【题型】解答题　【知识点】解析几何　【难度】medium
已知双曲线 \(\Gamma: x^2 - \frac{y^2}{b^2} = 1\ (b > 0)\)，左、右顶点分别为 \(A_1\)，\(A_2\)，过点 \(M(-2,0)\) 的直线交双曲线 \(\Gamma\) 于 \(P\)，\(Q\) 两点.

(1) 若 \(b = \frac{2\sqrt{6}}{3}\)，\(\triangle MA_2P\) 为等腰三角形，且点 \(P\) 在第一象限，求点 \(P\) 的坐标.

(2) 连接 \(QO\)（\(O\) 为坐标原点）并延长交 \(\Gamma\) 于点 \(R\)，若 \(\overrightarrow{A_1R} \cdot \overrightarrow{A_2P} = 1\)，求 \(b\) 的最大值.
【解答】
【详解】(1)

当 \(b = \frac{2\sqrt{6}}{3}\) 时，双曲线 \(\Gamma: x^2 - \frac{3y^2}{8} = 1\)，且 \(A_2(1,0)\).

由点 \(P\) 在第一象限，可知 \(\angle PA_2M\) 为钝角,

由 \(\triangle MA_2P\) 为等腰三角形，得 \(|A_2P| = |A_2M| = 3\).

设点 \(P(x_0,y_0)\)，且 \(x_0 > 0, y_0 > 0\)，则
\[
\begin{cases}
x_0^2 - \frac{3y_0^2}{8} = 1 \\
\sqrt{(x_0 - 1)^2 + y_0^2} = 3
\end{cases}
\]
解得
\[
\begin{cases}
x_0 = 2 \\
y_0 = 2\sqrt{2}
\end{cases}
\]
即 \(P(2, 2\sqrt{2})\).

(2)

由双曲线的方程知 \(A_1(-1,0)\)，\(A_2(1,0)\)，且由题意知 \(Q\)，\(R\) 关于原点对称.

设 \(P(x_1,y_1)\)，\(Q(x_2,y_2)\)，则 \(R(-x_2,-y_2)\).

由直线 \(PQ\) 不与 \(y\) 轴垂直，可设直线 \(PQ\) 的方程为 \(x = my - 2\).

联立
\[
\begin{cases}
x = my - 2 \\
x^2 - \frac{y^2}{b^2} = 1
\end{cases}
\]
得 \((b^2m^2 - 1)y^2 - 4b^2my + 3b^2 = 0\).

则 \(b^2m^2 - 1 \neq 0\)，即 \(m^2 \neq \frac{1}{b^2}\)，
\(
y_1 + y_2 = \frac{4b^2m}{b^2m^2 - 1}, \quad y_1y_2 = \frac{3b^2}{b^2m^2 - 1}.
\)

\(
\overrightarrow{A_1R} = (-x_2 + 1, -y_2), \quad \overrightarrow{A_2P} = (x_1 - 1, y_1),
\)

由 \(\overrightarrow{A_1R} \cdot \overrightarrow{A_2P} = 1\)，得
\(
(-x_2 + 1)(x_1 - 1) - y_1y_2 = 1,
\)

得
\(
(m^2 + 1)y_1y_2 - 3m(y_1 + y_2) + 10 = 0,
\)
所以
\(
(m^2 + 1) \cdot \frac{3b^2}{b^2m^2 - 1} - 3m \cdot \frac{4b^2m}{b^2m^2 - 1} + 10 = 0.
\)

整理得 \(b^2m^2 + 3b^2 - 10 = 0\)，则
\(
b^2 = \frac{10}{m^2 + 3} \in \left(0, \frac{10}{3}\right].
\)

再由 \(m^2 \neq \frac{1}{b^2}\)，得
\(
b^2 \neq \frac{10}{\frac{1}{b^2} + 3},
\)
解得 \(b^2 \neq 3\)，所以 \(b^2 \in (0,3) \cup \left(3, \frac{10}{3}\right]\).

又 \(b > 0\)，得 \(b \in (0,\sqrt{3}) \cup \left(\sqrt{3}, \frac{\sqrt{30}}{3}\right]\)，即 \(b\) 的最大值为 \(\frac{\sqrt{30}}{3}\).

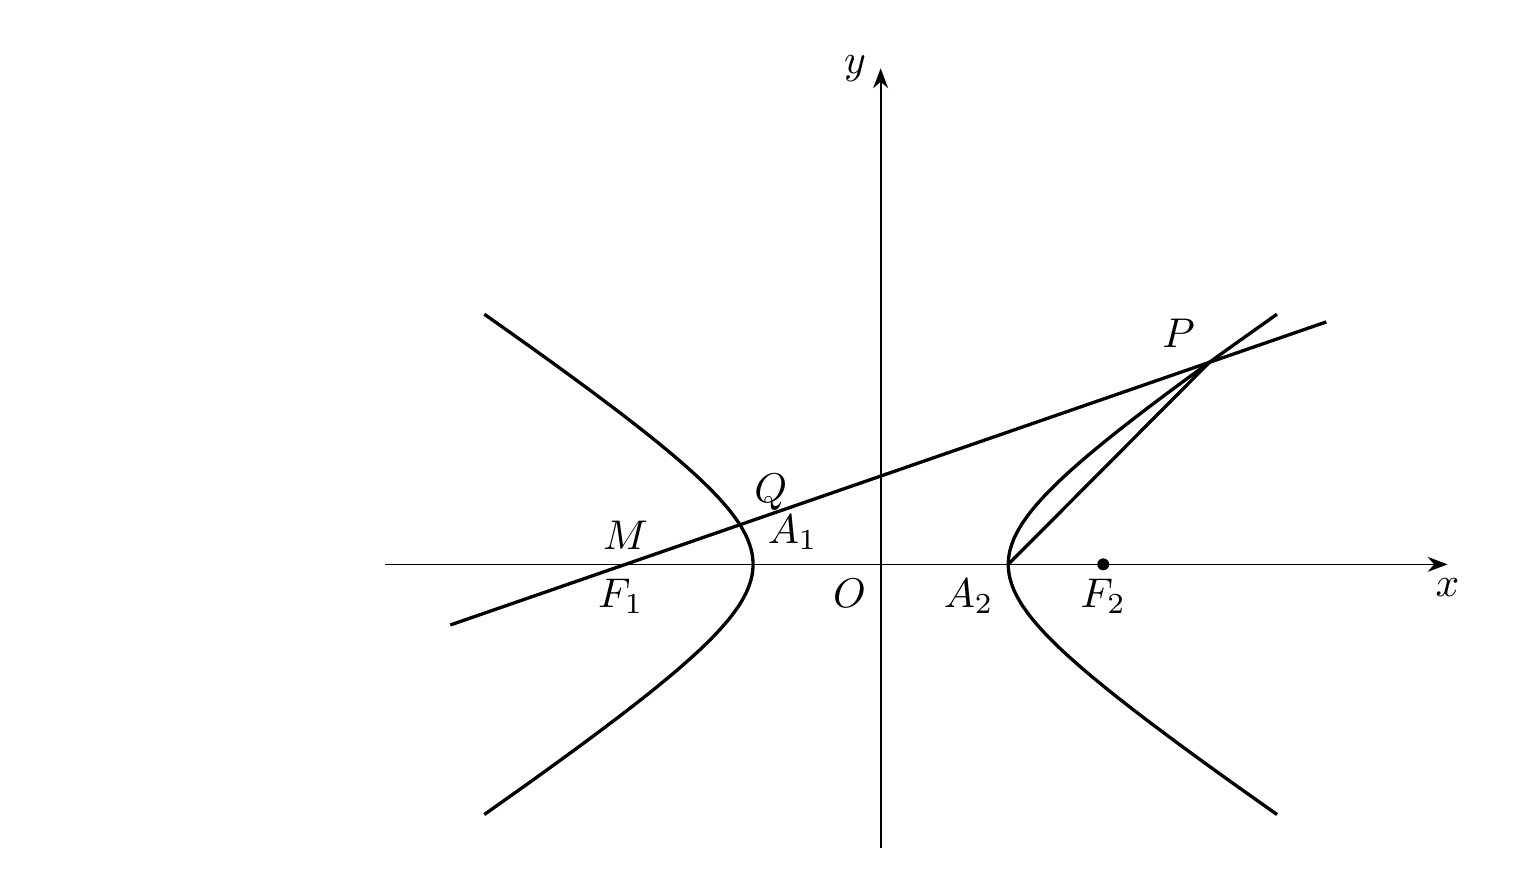
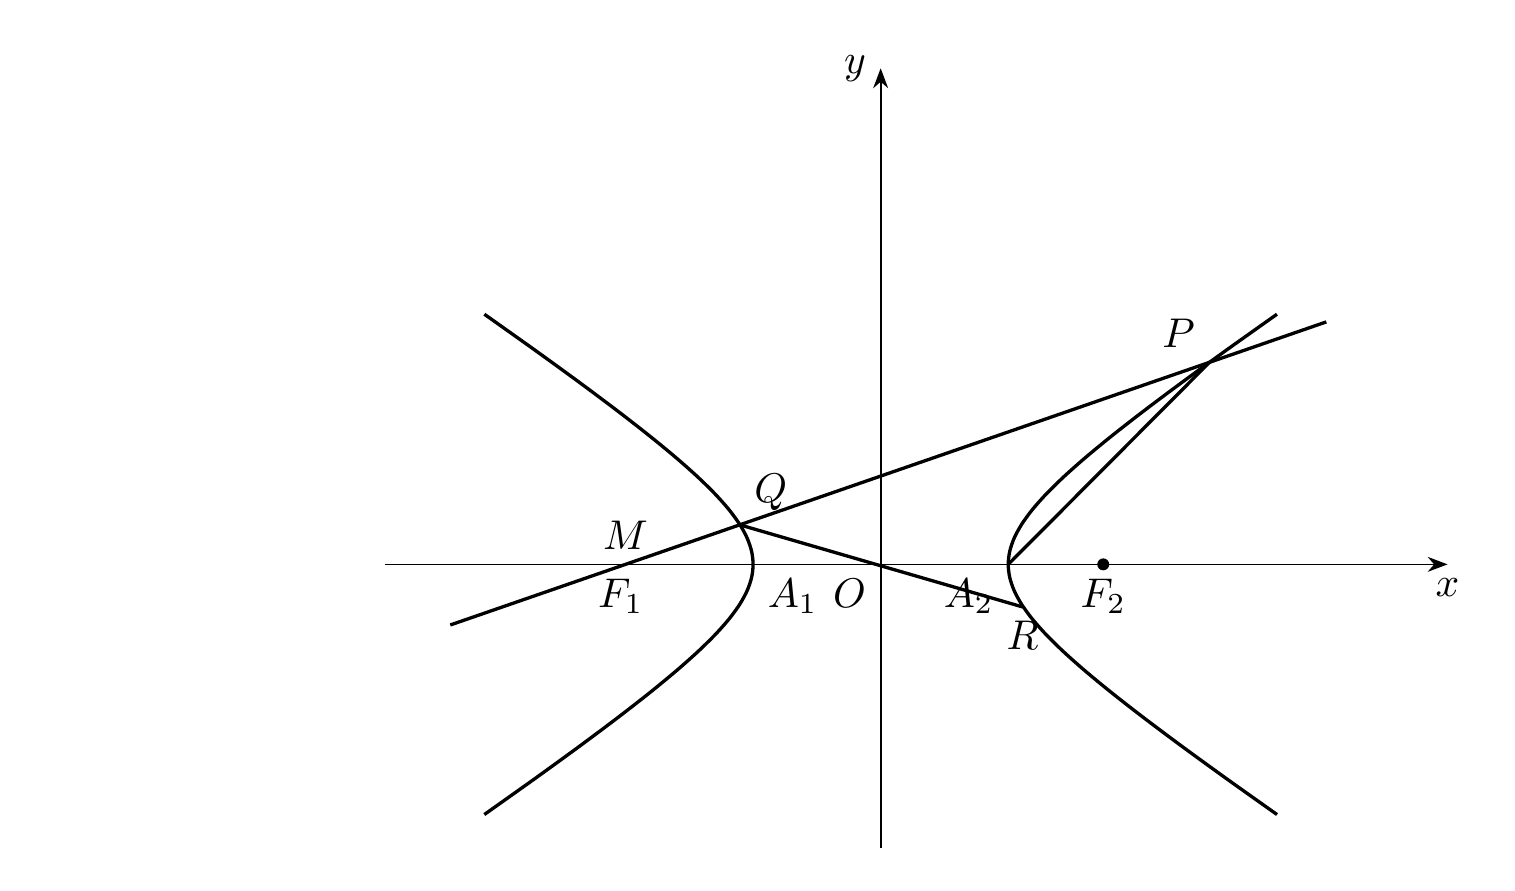